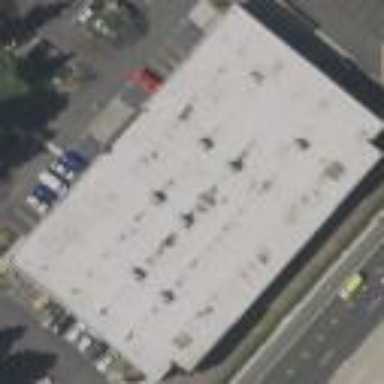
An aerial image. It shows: Commercial building.